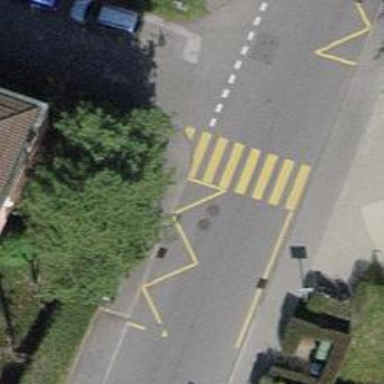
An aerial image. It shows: Uncontrolled zebra crossing with zebra markings.